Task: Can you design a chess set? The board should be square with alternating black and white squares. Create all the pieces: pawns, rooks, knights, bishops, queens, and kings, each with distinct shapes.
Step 468:
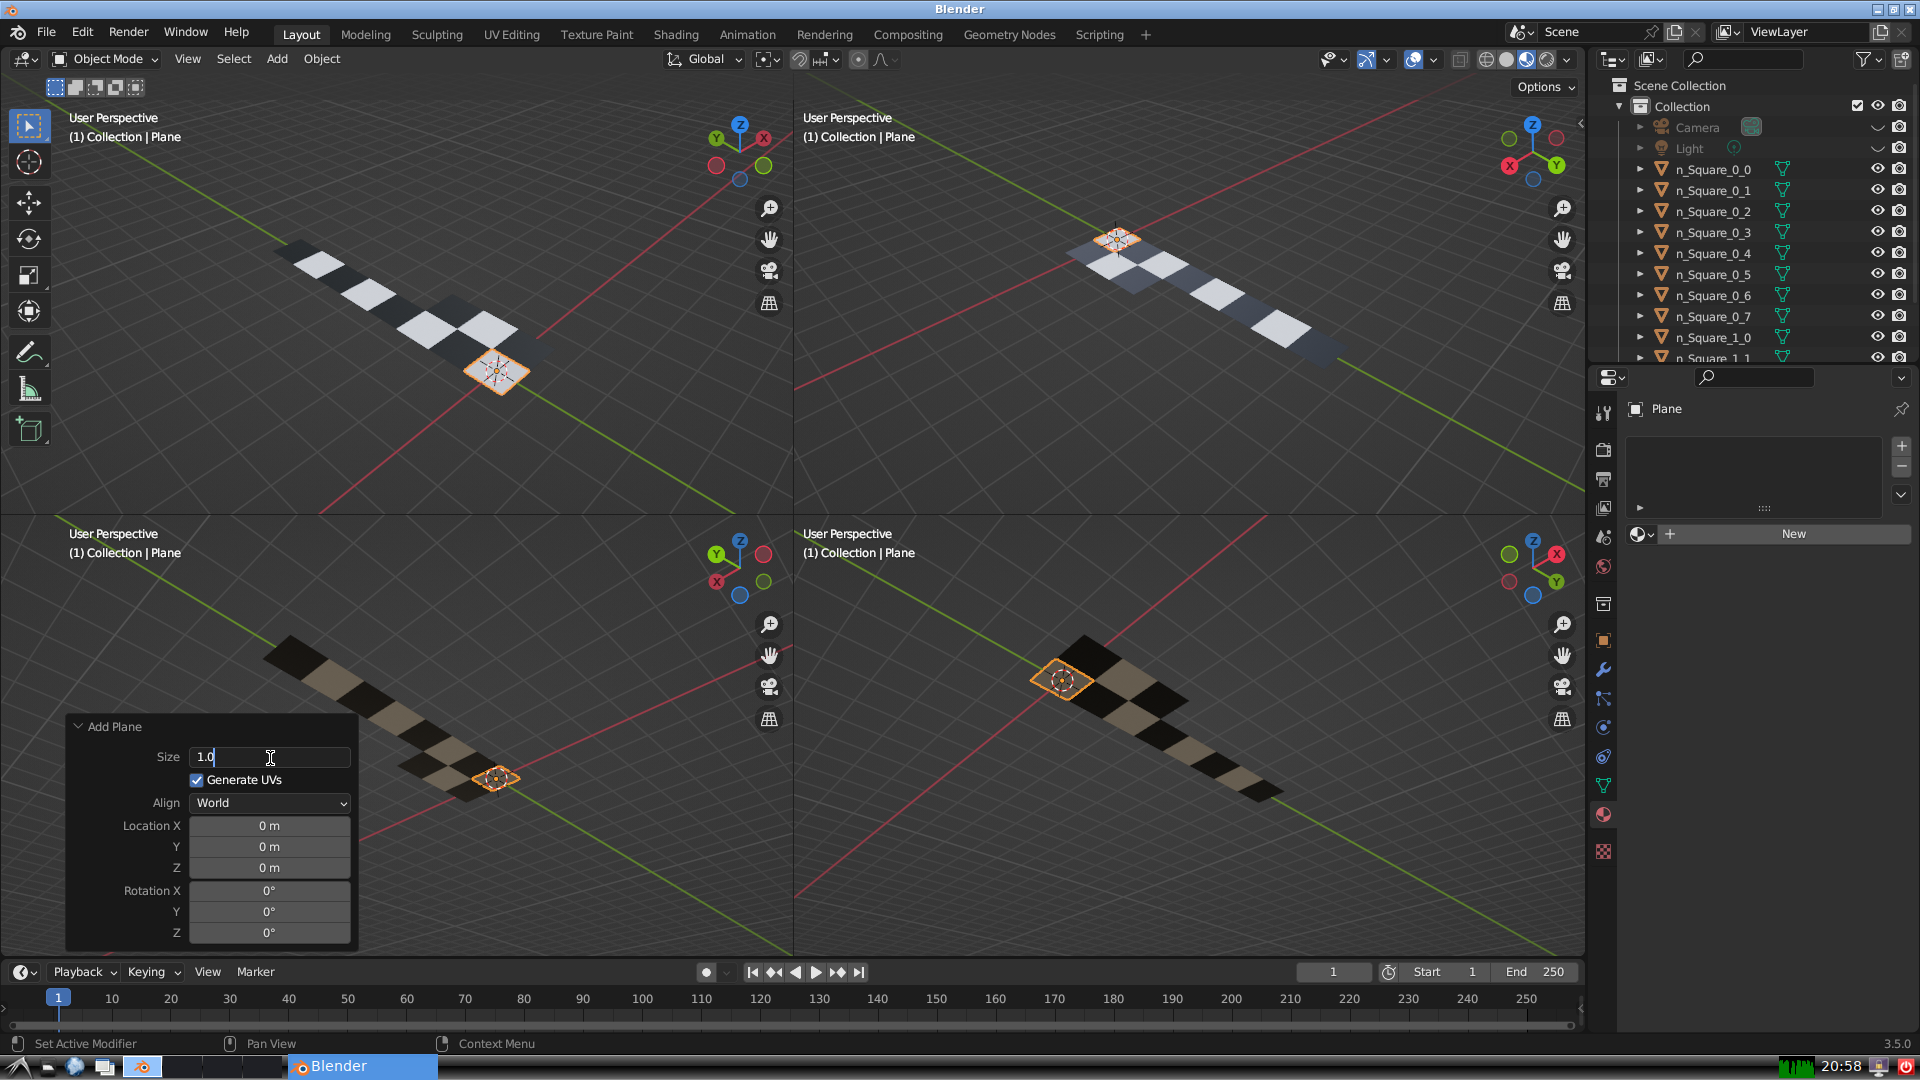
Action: {"key_press": ['Return']}